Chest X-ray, AP view. Patient: 34 years old, sex F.
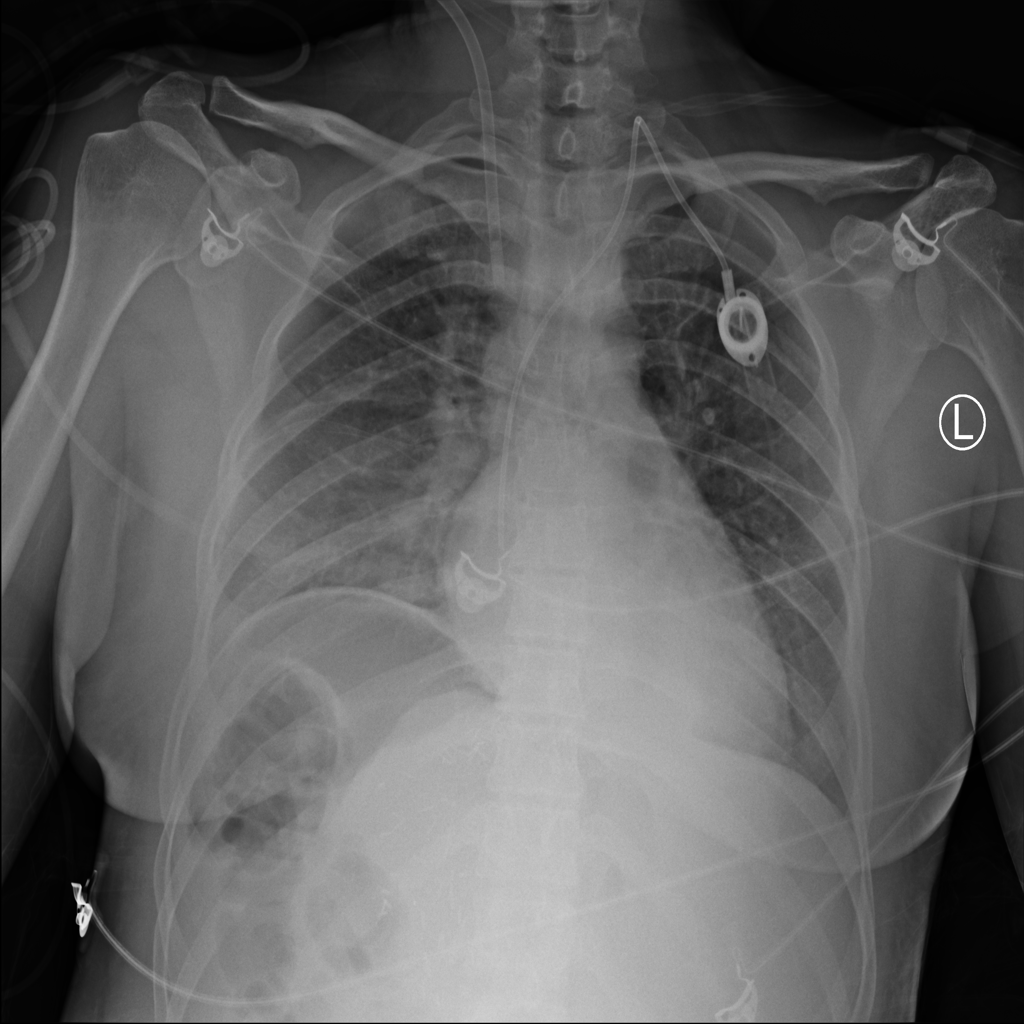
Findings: Infiltration